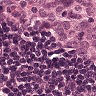
Metastatic tissue present: yes